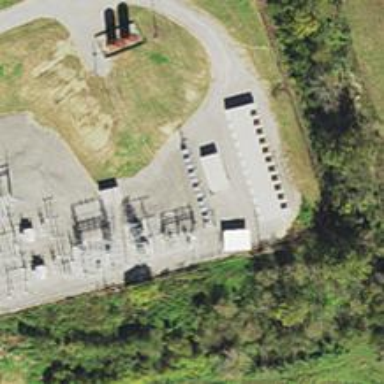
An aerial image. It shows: Generator for power supply.